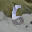
Label: 6